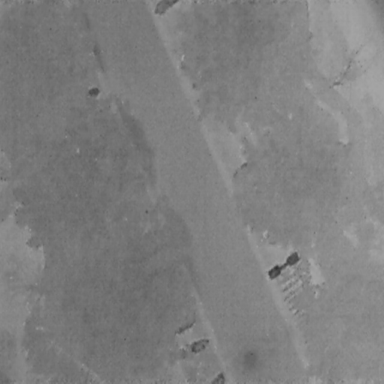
There are two Bicycles in the infrared image.